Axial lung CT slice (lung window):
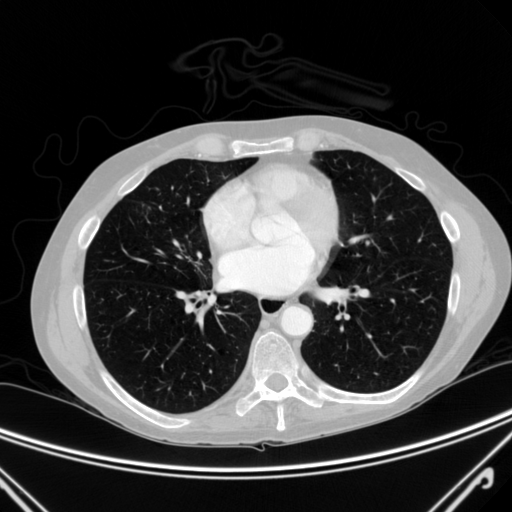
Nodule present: no